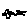
Label: bird